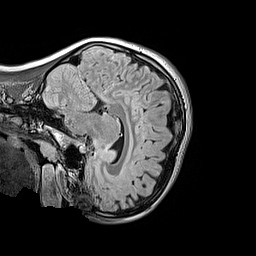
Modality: FLAIR
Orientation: sagittal
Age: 12
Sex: female
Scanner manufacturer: siemens
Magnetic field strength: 3 T
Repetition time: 5 s
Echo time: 0.388 s